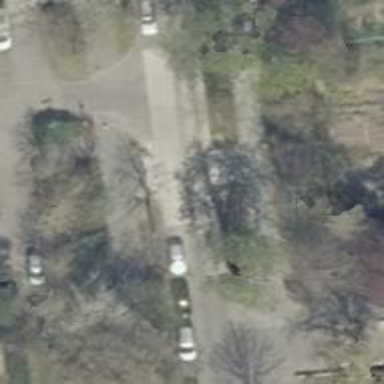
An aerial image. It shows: Residential road with concrete surface. There is separate sidewalk.